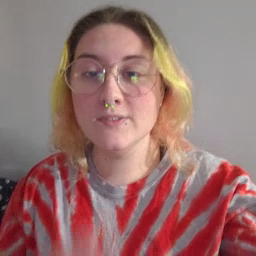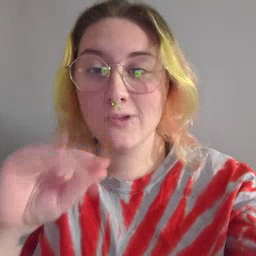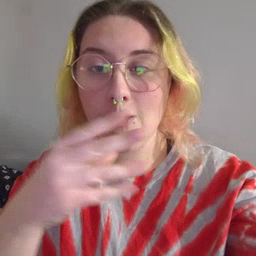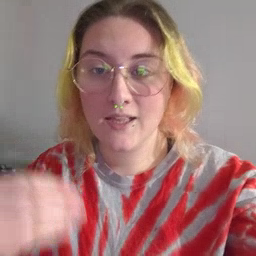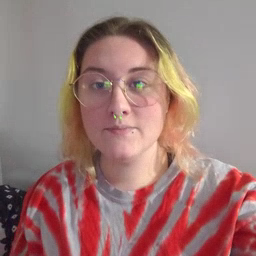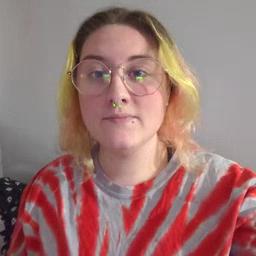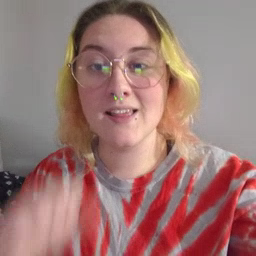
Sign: story